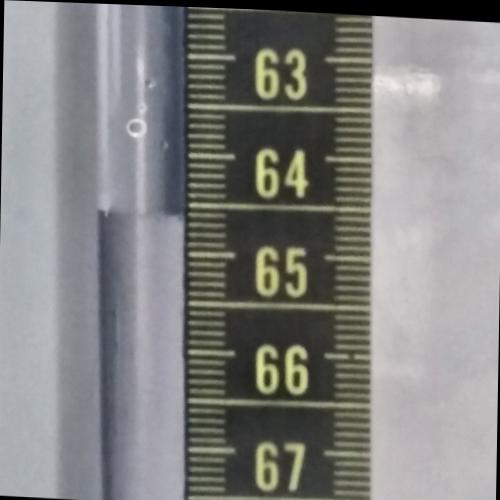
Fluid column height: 64.6 cm